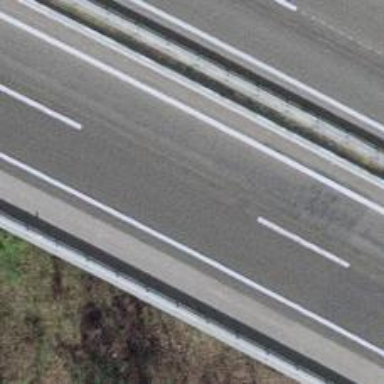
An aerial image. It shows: Motorway bridge.